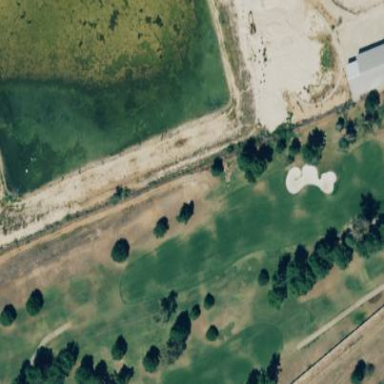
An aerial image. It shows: Well-maintained grass fairway on golf course.